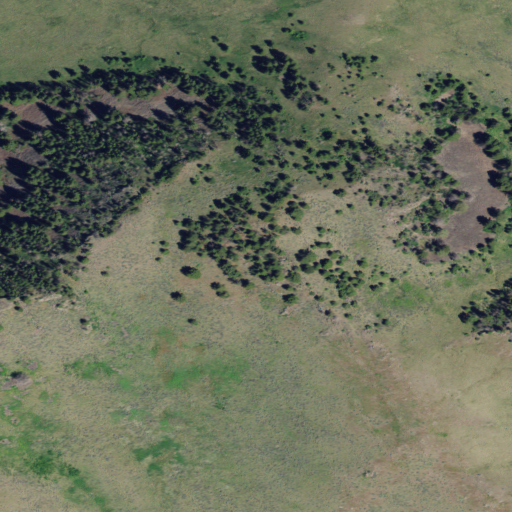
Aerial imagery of mountain in Montana named Mount Hancock containing grassland, evergreen forest, and shrub